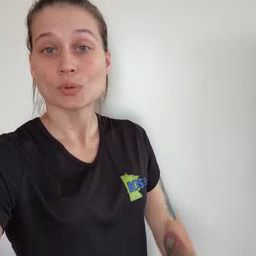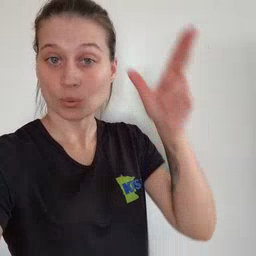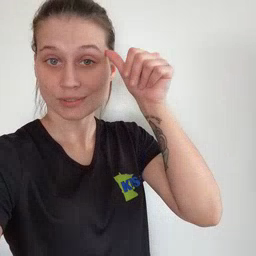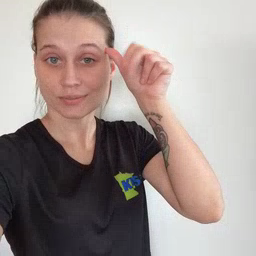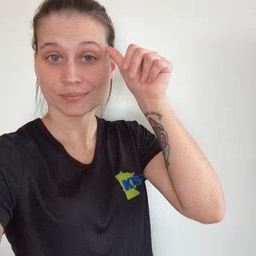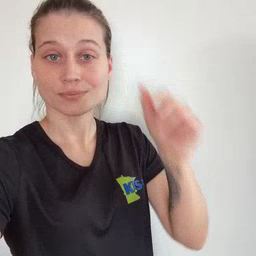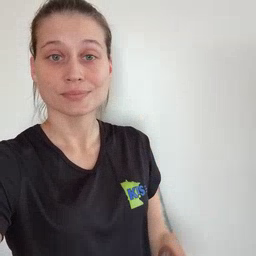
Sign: horse